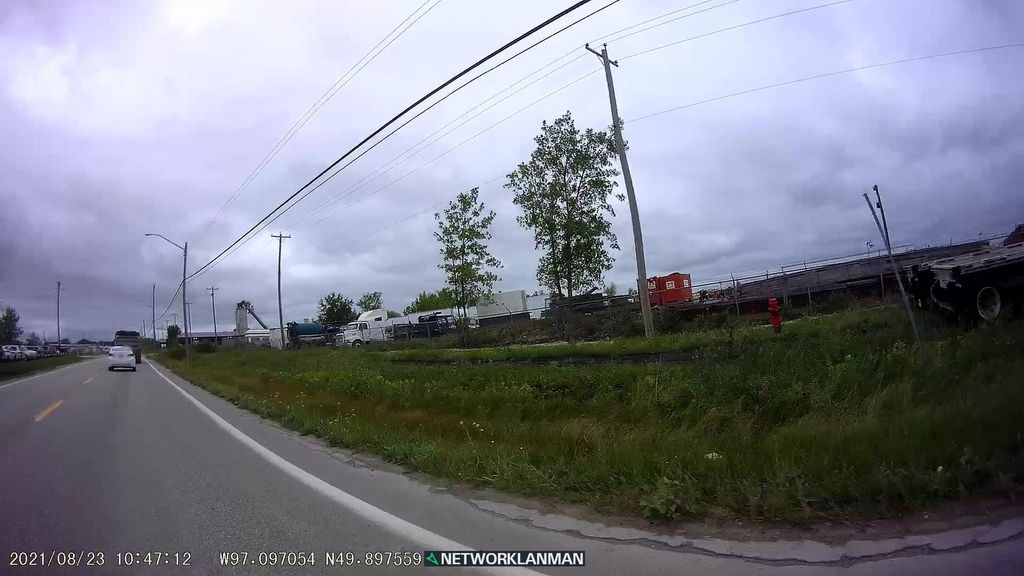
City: winnipeg